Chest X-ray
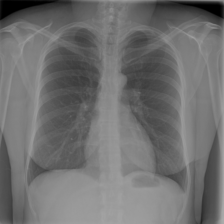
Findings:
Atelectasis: negative
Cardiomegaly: negative
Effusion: negative
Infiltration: negative
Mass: negative
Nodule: negative
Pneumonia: negative
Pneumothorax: negative
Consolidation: negative
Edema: negative
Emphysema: negative
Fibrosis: negative
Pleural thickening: negative
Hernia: negative